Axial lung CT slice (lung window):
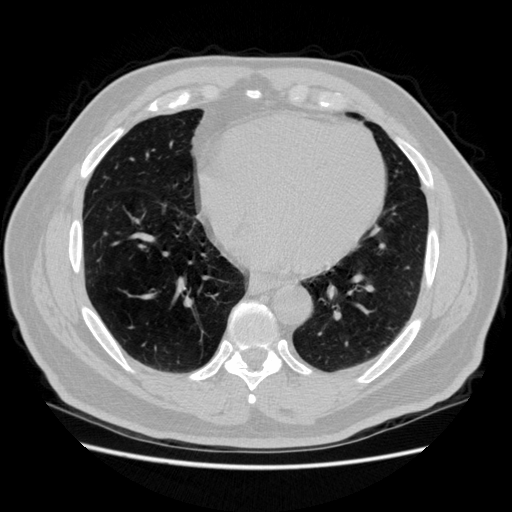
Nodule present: no